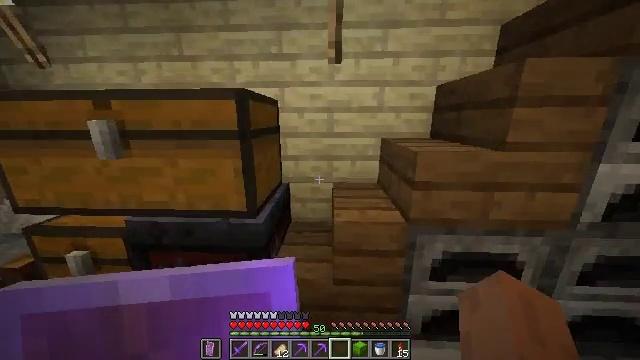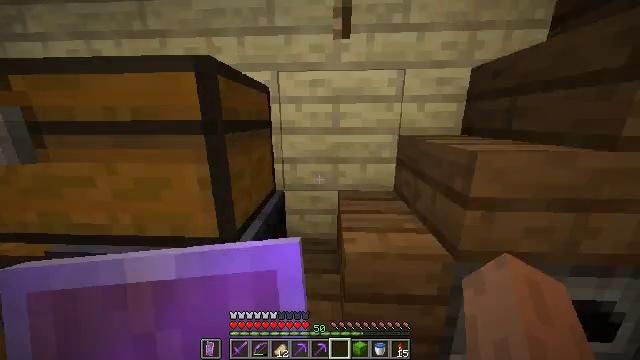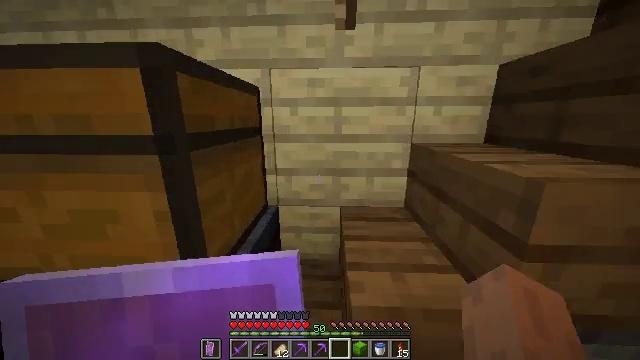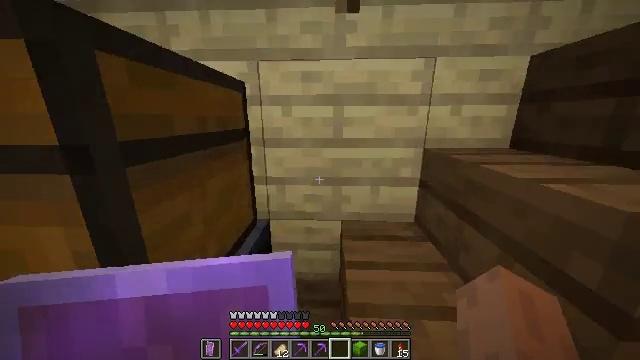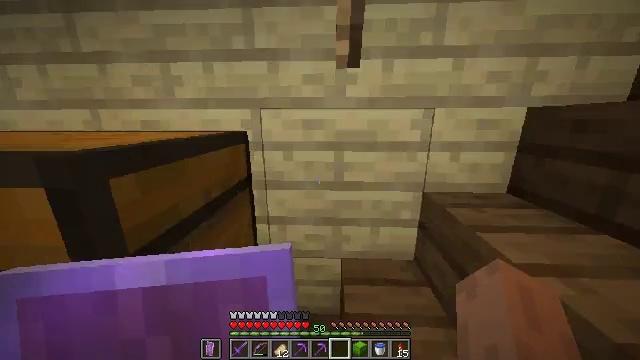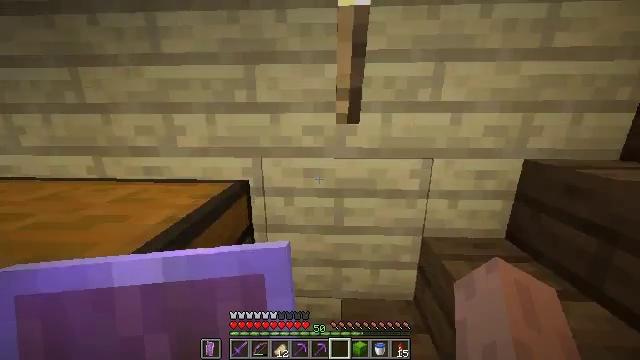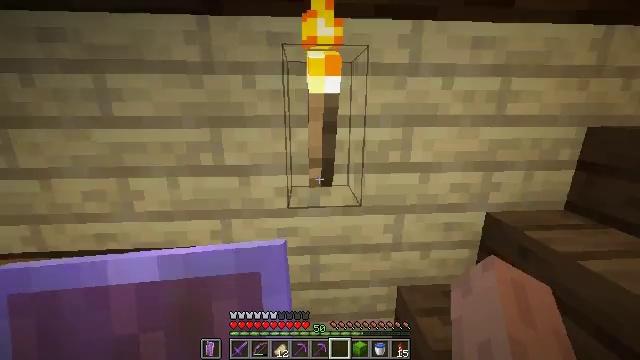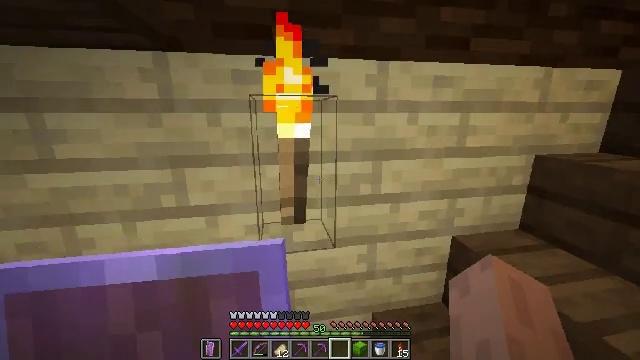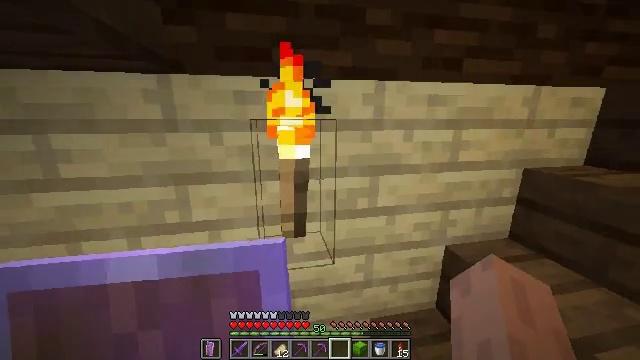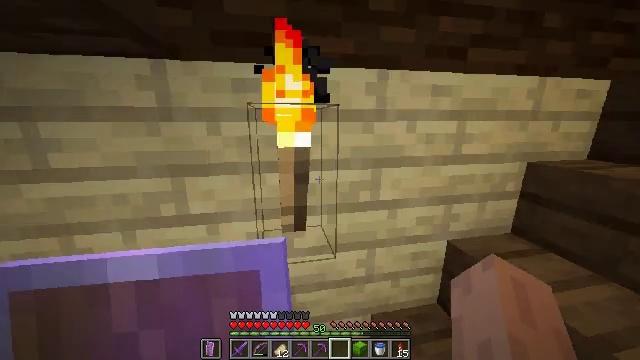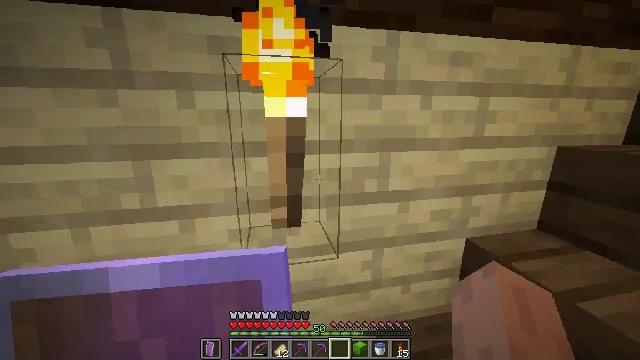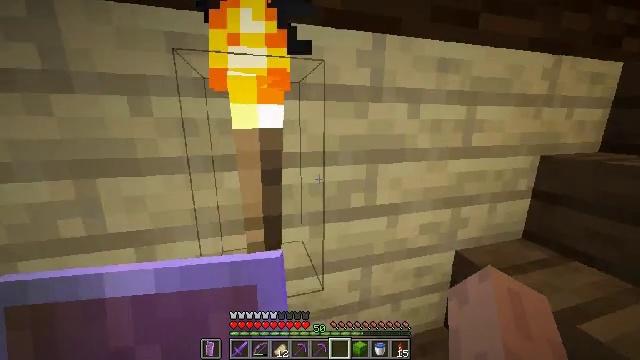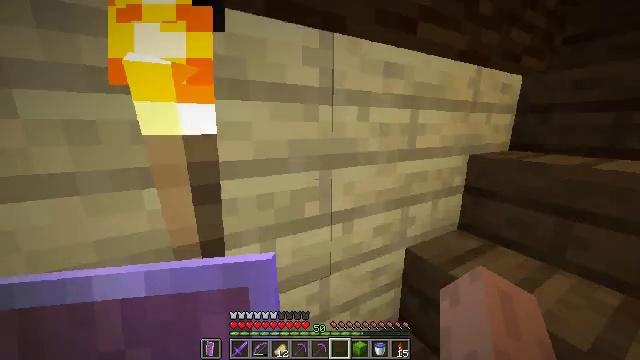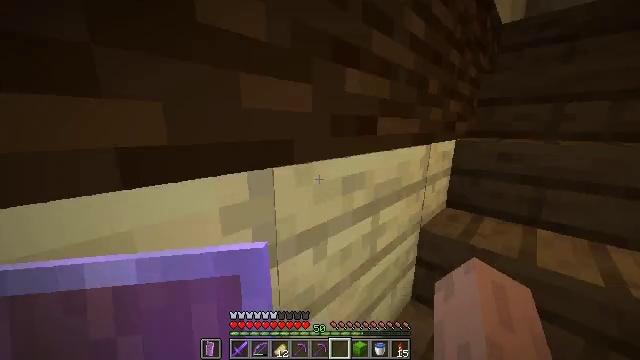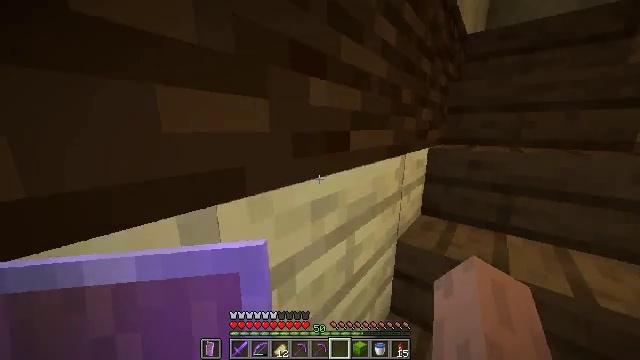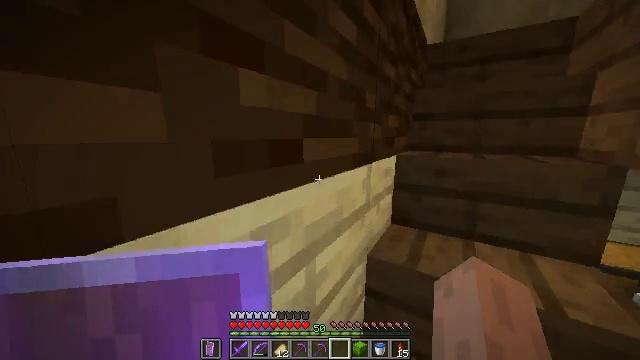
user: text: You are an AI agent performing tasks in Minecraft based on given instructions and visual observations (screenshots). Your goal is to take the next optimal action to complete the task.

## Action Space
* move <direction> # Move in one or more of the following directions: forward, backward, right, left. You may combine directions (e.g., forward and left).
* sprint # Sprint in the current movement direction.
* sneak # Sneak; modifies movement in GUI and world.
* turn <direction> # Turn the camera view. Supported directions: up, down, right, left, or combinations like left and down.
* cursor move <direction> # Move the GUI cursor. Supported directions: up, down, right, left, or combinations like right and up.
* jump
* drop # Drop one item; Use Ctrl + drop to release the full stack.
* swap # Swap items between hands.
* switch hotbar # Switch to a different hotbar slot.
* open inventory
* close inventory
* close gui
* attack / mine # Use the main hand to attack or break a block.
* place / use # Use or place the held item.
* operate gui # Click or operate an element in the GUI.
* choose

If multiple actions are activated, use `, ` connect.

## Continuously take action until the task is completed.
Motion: motion action
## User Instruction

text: Attack the shulker box to pick it up.
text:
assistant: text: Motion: move forward, sprint
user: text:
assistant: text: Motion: move forward, sprint
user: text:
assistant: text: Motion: move forward, sprint
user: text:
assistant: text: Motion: move forward, sprint, jump
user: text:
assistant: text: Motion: move forward, sprint, jump
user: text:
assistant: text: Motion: move forward, sprint, turn right, jump
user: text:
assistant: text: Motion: move forward, sprint, turn right, jump
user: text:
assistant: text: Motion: move forward, sprint, jump
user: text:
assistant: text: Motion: move forward, sprint
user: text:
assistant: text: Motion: move forward, sprint, turn right
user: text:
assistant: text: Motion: move forward, sprint, turn right and up
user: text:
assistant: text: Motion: move forward, sprint, turn right
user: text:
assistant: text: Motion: move forward, sprint, turn right
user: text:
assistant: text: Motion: move forward, sprint, turn right
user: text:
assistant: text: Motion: move forward, sprint, turn right and up
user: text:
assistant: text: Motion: move forward, sprint, turn right and up
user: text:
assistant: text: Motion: move forward, sprint, turn right
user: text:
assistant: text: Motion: move forward, sprint, turn right
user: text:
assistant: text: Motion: move forward, sprint, turn left and up
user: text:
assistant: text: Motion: move forward, sprint, turn left and up
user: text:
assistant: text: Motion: move forward, sprint
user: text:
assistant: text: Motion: move forward, sprint
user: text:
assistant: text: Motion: move forward, sprint
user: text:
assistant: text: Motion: move forward, sprint
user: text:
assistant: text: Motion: move forward and move left, sprint
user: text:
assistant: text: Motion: move forward and move left, sprint
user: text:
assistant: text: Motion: move forward and move left, sprint, turn right and up
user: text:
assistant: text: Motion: move forward and move left, sprint, turn right
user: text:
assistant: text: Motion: move forward and move left, sprint, turn right and down
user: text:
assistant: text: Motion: move forward and move left, sprint, turn right and down